Question: I am making a social network, and I'm using 'linear-gradient(#dadae3, white)'. This works, however a section at the bottom with the color '#dadae3' shows at the bottom. I do not have an element for this section.
Screenshot:

I am looking for a solution to get rid of this gray section. Thanks!
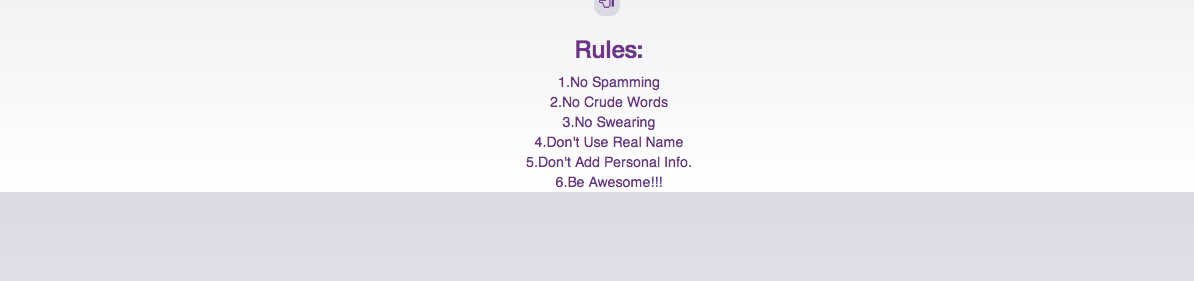
Answer: Your background gradient is just repeating there because of lack of <URL>, also make sure you have set your 'background-repeat' to 'no-repeat'
<URL>
'''
html, body {
height: 100%; /* Setting both the elements height to 100% */
}
body {
background-repeat: no-repeat;
/* mmmm not required as we have set to fixed but than too no harm using it */
background-attachment: fixed; /* Fixes background for you */
background: linear-gradient(#dadae3, white);
}
'''